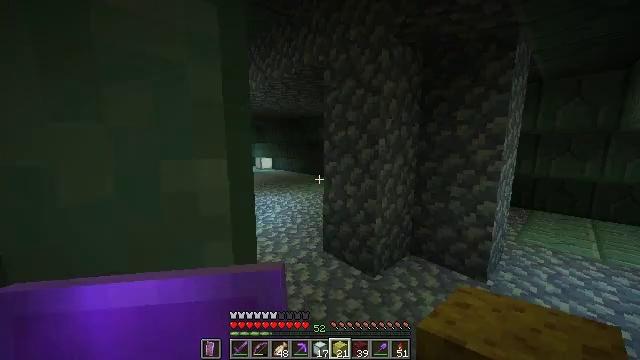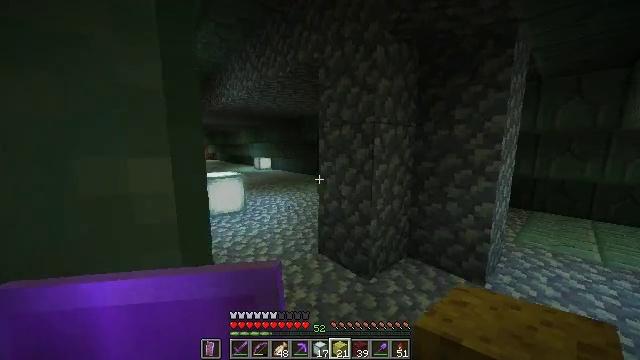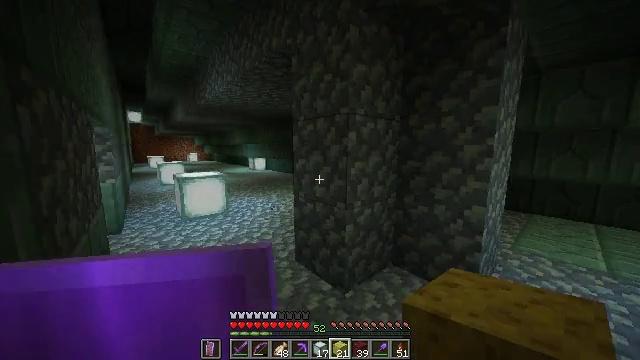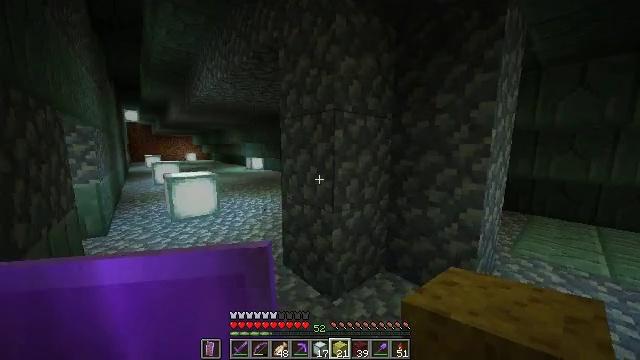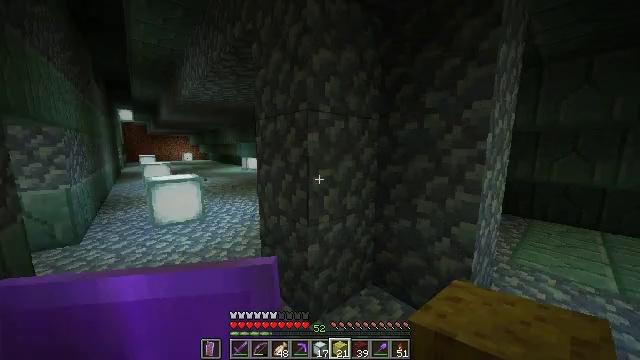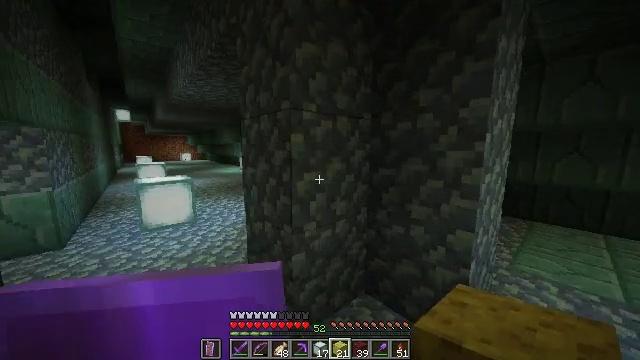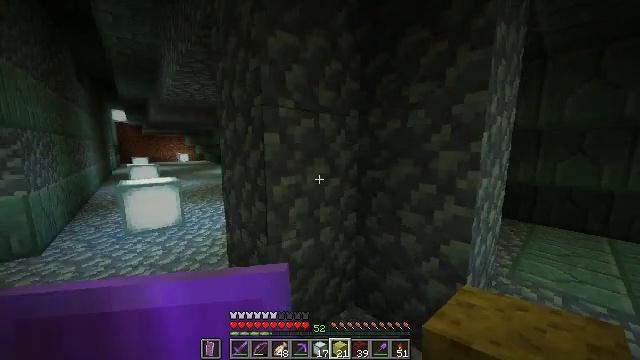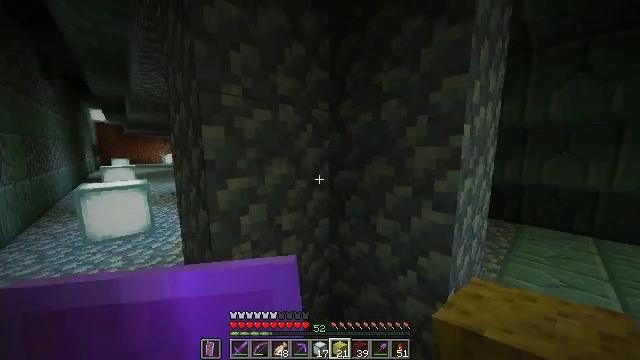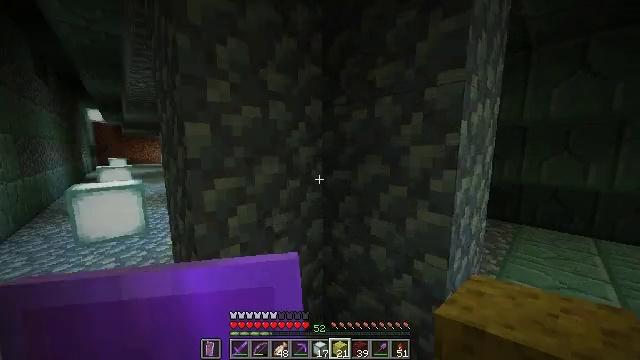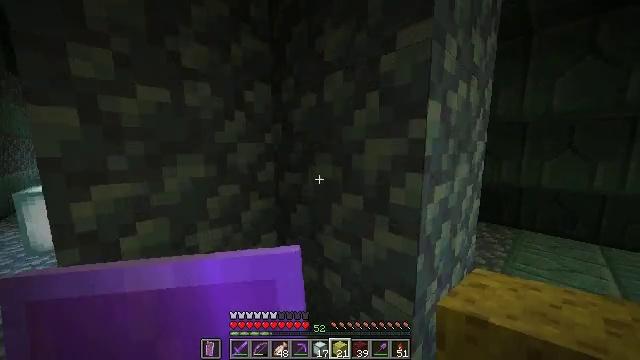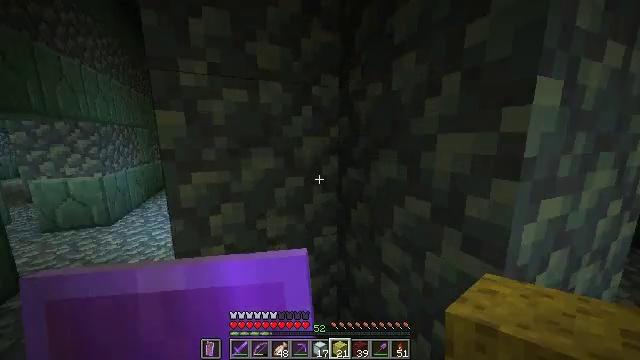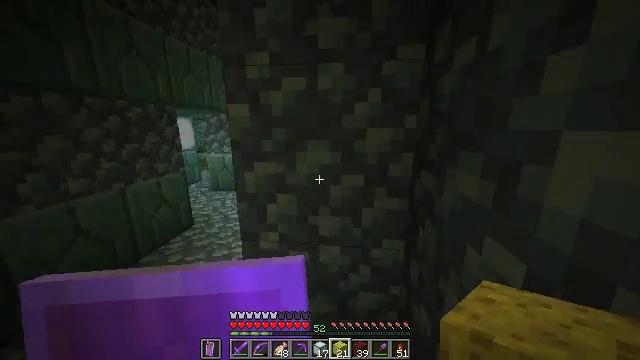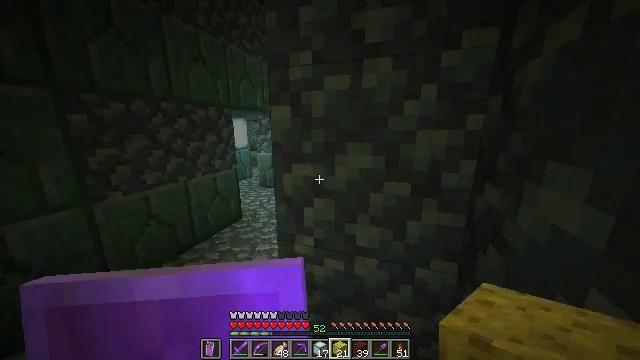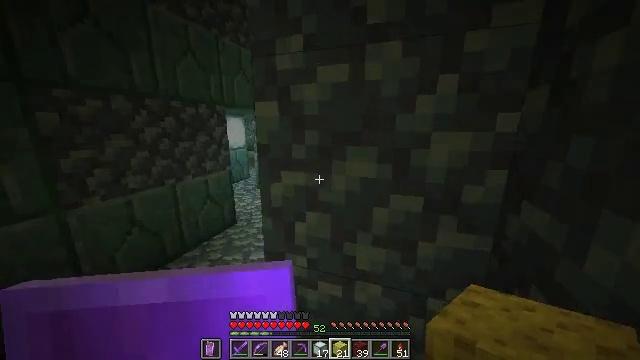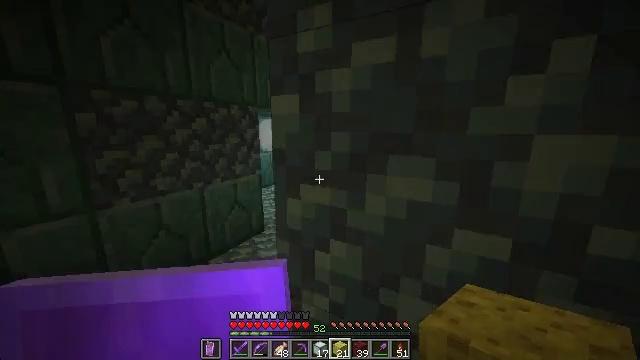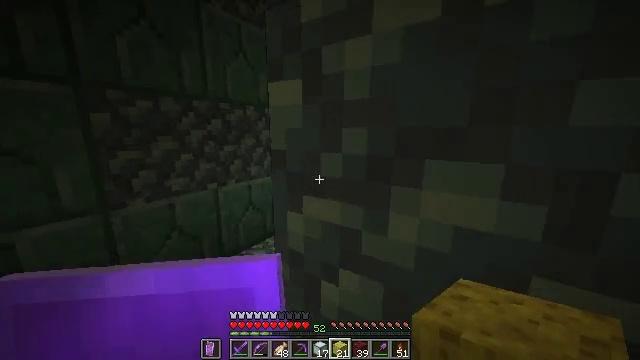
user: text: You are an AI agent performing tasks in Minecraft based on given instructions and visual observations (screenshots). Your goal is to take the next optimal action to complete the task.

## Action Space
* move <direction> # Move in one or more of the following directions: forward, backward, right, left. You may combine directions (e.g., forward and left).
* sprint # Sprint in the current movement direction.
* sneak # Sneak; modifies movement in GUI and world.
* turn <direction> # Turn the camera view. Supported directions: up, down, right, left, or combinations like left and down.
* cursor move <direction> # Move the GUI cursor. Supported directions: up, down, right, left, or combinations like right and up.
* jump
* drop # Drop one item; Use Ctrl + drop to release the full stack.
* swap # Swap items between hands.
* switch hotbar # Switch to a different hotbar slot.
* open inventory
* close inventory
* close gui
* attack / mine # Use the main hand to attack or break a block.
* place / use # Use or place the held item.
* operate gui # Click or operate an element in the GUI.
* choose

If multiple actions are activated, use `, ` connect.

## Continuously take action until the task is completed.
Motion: motion action
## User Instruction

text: Use materials to craft a sea lantern.
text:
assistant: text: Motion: move forward and move right, sprint
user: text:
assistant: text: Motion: move forward and move right, sprint
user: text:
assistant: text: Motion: move forward and move right, sprint
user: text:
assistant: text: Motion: move forward and move right, sprint
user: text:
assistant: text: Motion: move forward and move right, sprint
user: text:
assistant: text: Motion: move forward and move right, sprint
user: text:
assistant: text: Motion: move forward and move right, sprint, turn right
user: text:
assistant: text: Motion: move forward and move right, sprint
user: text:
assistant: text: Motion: move forward and move right, sprint
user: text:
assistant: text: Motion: move forward and move right, sprint, turn left and down
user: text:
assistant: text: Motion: move forward and move right, sprint, turn left and down
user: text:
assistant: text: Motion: move forward, sprint, turn left
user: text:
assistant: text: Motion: move forward, sprint
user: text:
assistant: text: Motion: move forward, sprint, turn left and up
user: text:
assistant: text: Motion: move forward and move left, sprint, turn left
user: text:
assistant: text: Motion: move forward and move left, sprint, turn left
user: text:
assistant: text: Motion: move forward and move left, sprint
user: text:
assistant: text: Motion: move forward and move left, sprint
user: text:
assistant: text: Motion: move forward and move left, sprint, turn right
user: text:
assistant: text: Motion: move forward and move left, sprint, turn right
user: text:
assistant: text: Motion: move forward and move left, sprint, turn right and up
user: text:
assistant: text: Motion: move forward, sprint, turn right
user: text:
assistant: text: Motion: move forward, sprint
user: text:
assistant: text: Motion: move forward, sprint
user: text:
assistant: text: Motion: move forward, sprint
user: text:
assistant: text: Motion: move forward, sprint
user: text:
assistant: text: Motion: move forward, sprint
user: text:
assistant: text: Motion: move forward, sprint, turn right
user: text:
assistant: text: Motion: move forward and move right, sprint, turn right
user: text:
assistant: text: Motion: move forward and move right, sprint